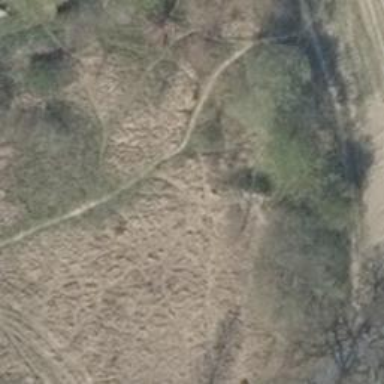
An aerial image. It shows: Dirt path.